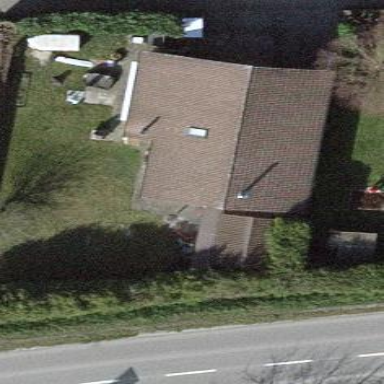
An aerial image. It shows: Simple and straightforward house.